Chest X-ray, AP view. Patient: 59 years old, sex F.
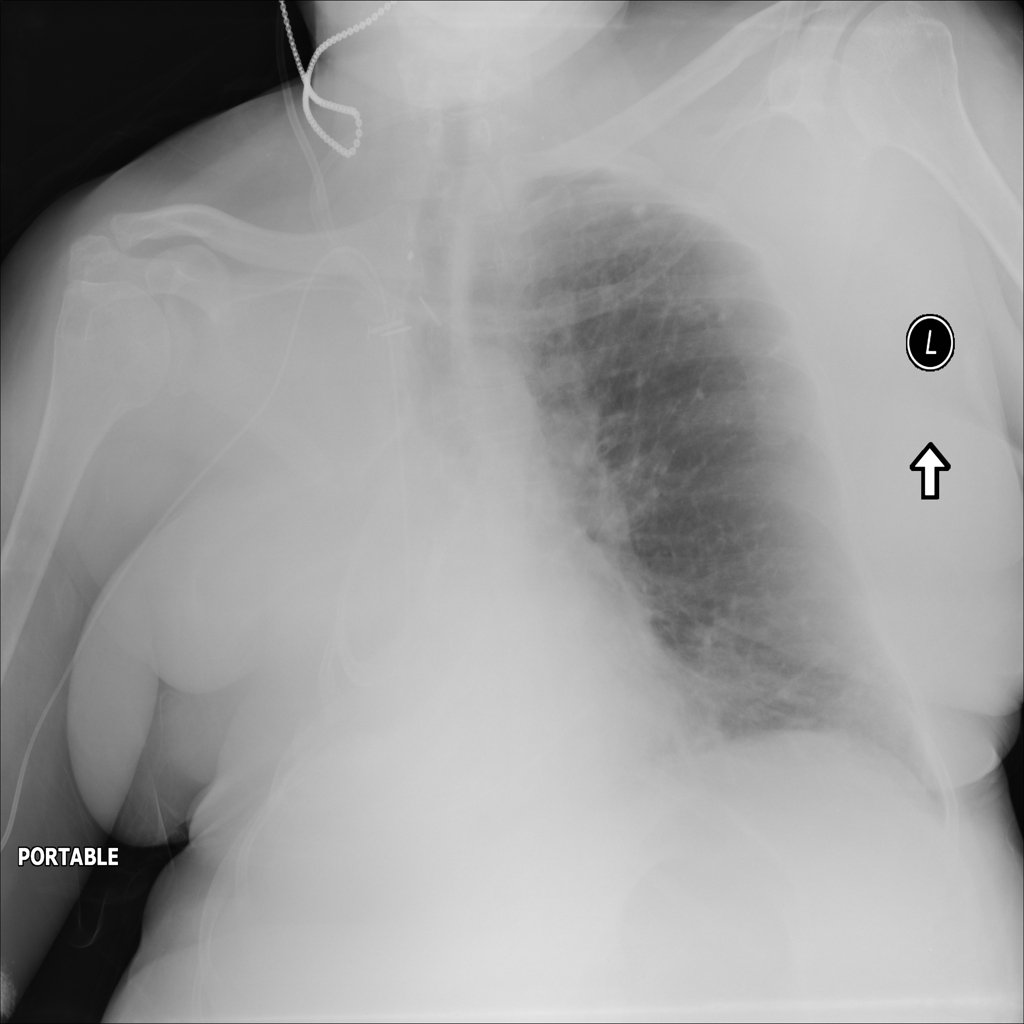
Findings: No Finding